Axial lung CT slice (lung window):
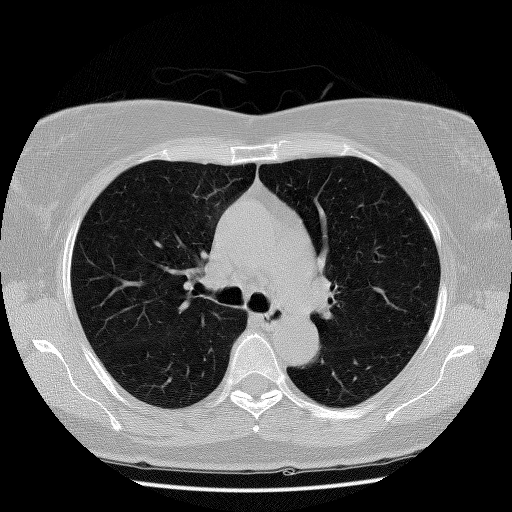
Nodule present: no